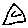
Label: triangle